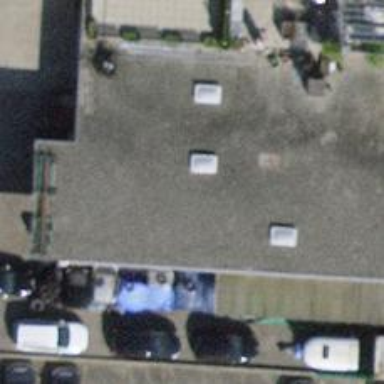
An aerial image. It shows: Car repair shop.